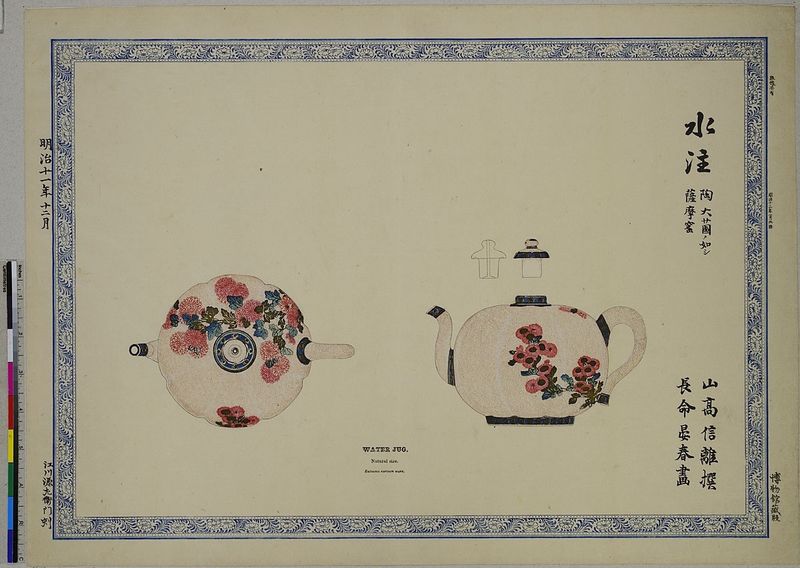
Titel: Wasserkrug
Künstler: Anshun Ch&#x14D;mei
Standort: Hamburg
Institution: Museum für Kunst und Gewerbe Hamburg
Schlagwörter: blau, weiß, schwarz, kanne, keramik, holzschnitt, japan, ansicht, schriftzeichen, druckgraphik, druckgrafik, kunstgewerbe, teekanne, zeit, kunsthandwerk, farbholzschnitt, reproduktionen, blumenornamente, industriedesign, druckerzeugnisse, meiji, teekann#, water juo